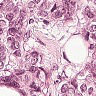
Metastatic tissue present: yes